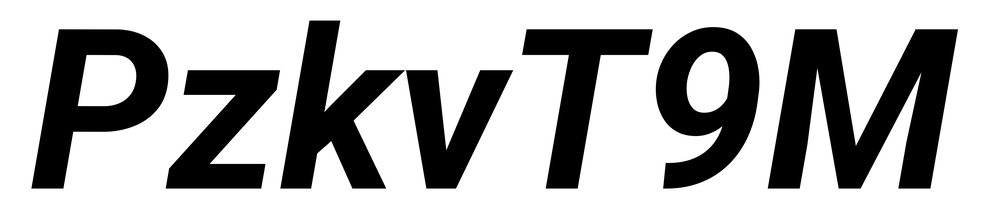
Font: Roboto-Italic_Bold_Italic